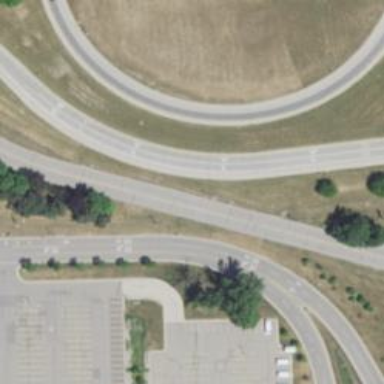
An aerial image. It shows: Trunk link highway.